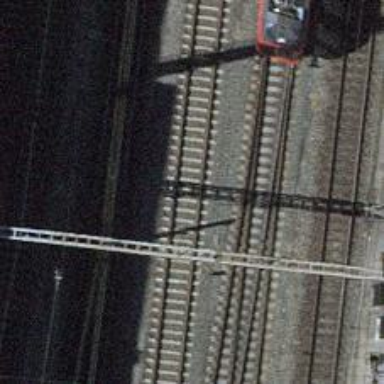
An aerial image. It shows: Single-track electrified railway with contact line.